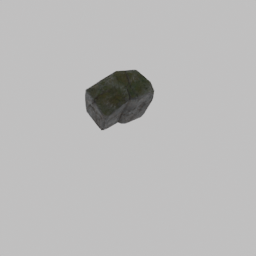
Label: nature